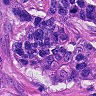
Metastatic tissue present: yes